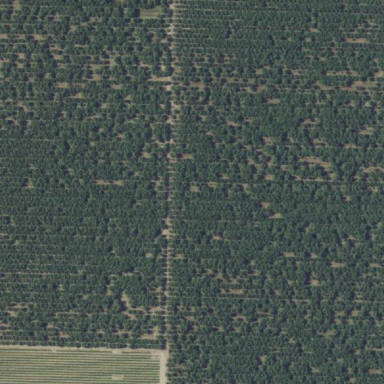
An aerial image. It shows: Orchard filled with almond trees.